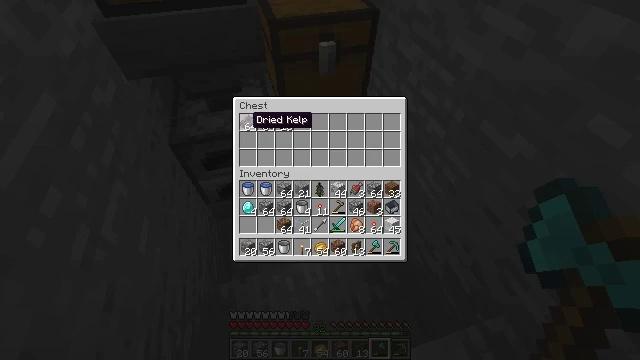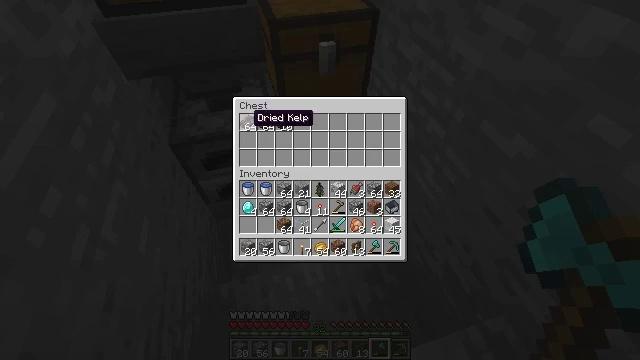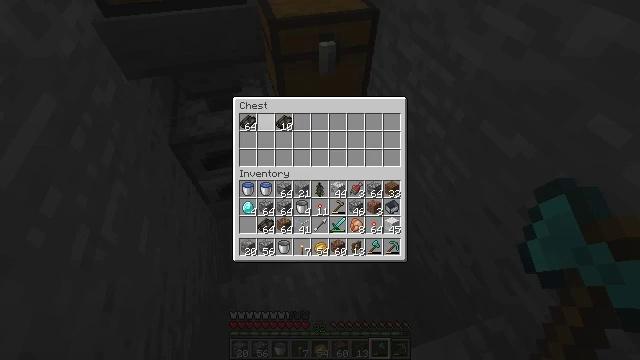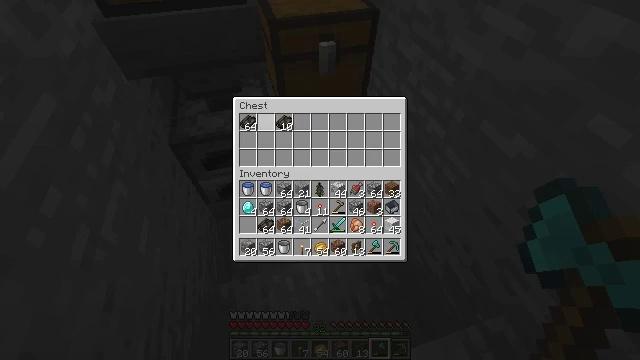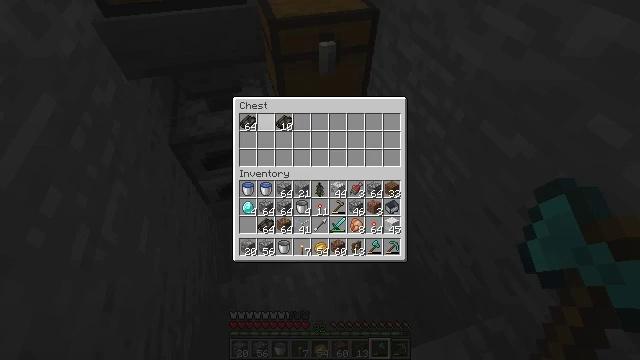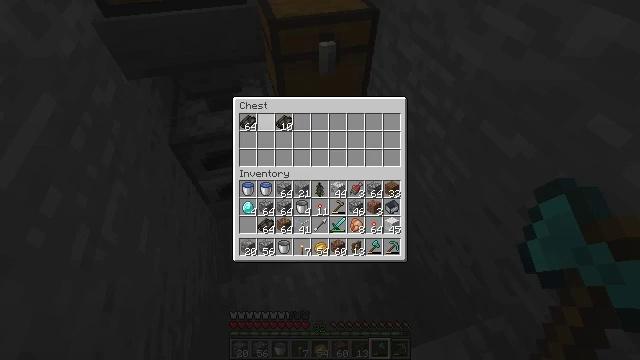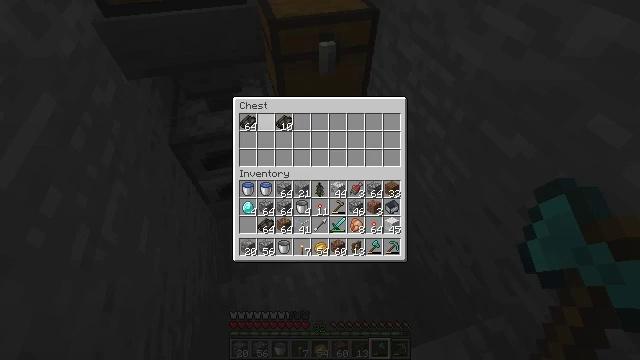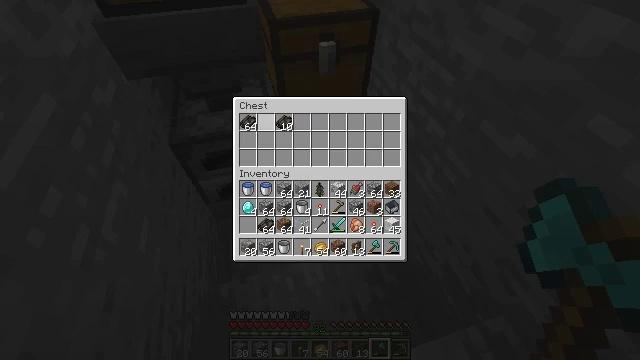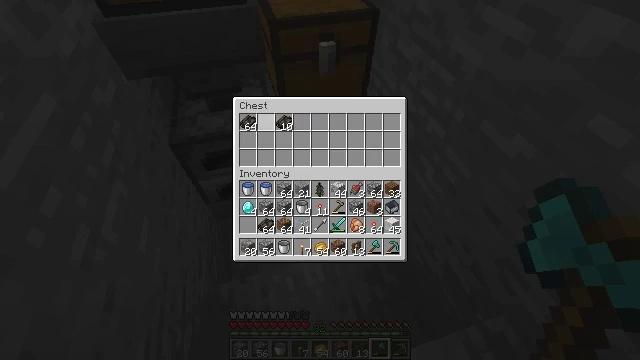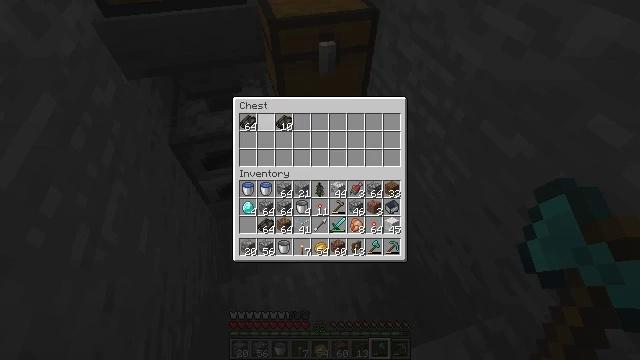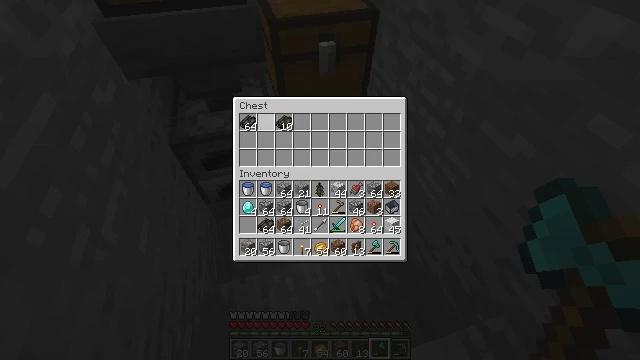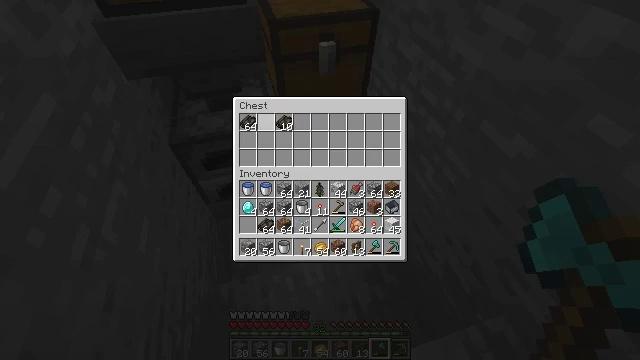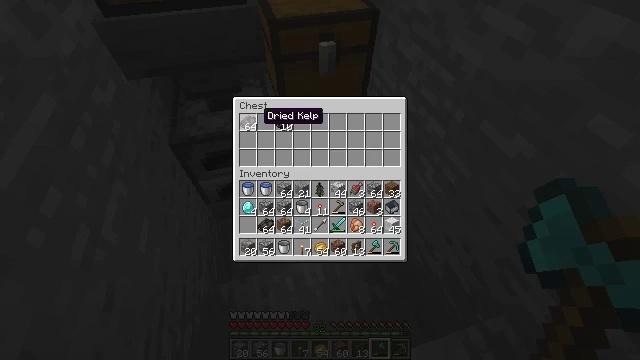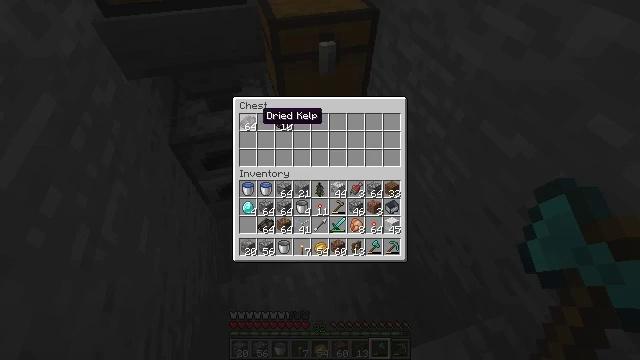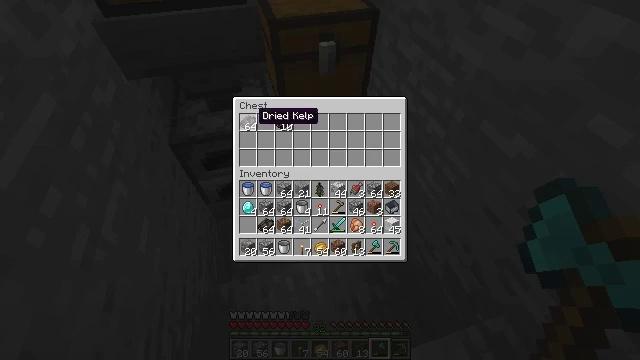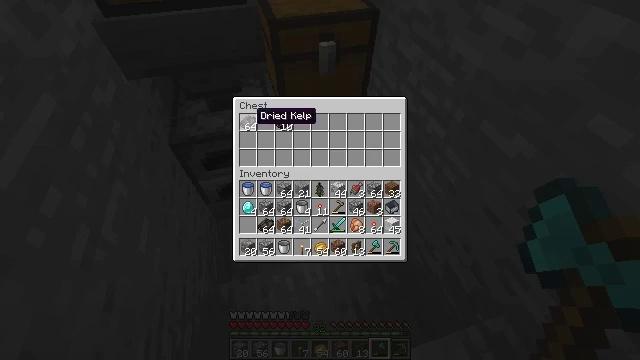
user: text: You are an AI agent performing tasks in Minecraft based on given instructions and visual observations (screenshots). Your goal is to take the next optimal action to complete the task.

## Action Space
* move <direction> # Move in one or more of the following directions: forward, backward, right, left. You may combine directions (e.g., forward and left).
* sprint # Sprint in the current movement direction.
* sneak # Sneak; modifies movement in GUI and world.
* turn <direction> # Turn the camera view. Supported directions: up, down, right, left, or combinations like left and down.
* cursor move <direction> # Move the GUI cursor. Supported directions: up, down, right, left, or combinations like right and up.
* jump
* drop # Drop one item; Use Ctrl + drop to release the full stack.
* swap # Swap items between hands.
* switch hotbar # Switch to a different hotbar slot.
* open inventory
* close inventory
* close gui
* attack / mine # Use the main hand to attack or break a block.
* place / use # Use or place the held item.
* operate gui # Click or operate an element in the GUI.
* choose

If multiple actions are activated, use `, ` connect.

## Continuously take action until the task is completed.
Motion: motion action
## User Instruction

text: To get a dried kelp block, open a crafting table.
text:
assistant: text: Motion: no_op
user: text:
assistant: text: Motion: sneak, turn right, attack / mine
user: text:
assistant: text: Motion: sneak
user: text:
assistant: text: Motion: sneak
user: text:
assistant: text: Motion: sneak
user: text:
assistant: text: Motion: sneak
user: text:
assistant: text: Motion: sneak
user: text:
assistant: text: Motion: sneak
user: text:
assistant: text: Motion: sneak
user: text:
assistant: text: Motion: sneak
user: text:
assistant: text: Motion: sneak
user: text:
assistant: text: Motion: sneak
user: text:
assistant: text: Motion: sneak
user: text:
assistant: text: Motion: sneak
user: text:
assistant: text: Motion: sneak
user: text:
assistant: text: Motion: sneak
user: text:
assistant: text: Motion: sneak
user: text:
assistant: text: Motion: sneak, attack / mine
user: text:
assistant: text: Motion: sneak, turn right, attack / mine
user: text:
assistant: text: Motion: sneak, turn right, attack / mine
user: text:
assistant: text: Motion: sneak, turn right
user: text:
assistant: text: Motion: sneak
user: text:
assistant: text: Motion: sneak
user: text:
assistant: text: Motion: sneak
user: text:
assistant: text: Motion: sneak
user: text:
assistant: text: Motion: sneak
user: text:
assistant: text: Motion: sneak
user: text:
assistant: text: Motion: sneak
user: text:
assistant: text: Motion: sneak
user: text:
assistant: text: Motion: sneak